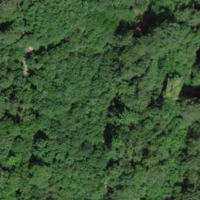
EUNIS habitat code: 53
Species observed at this site:
Sorbus aucuparia